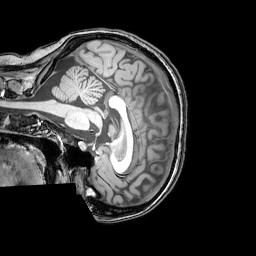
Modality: T1w
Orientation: sagittal
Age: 23
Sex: female
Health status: healthy
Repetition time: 0.081 s
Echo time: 0.037 s